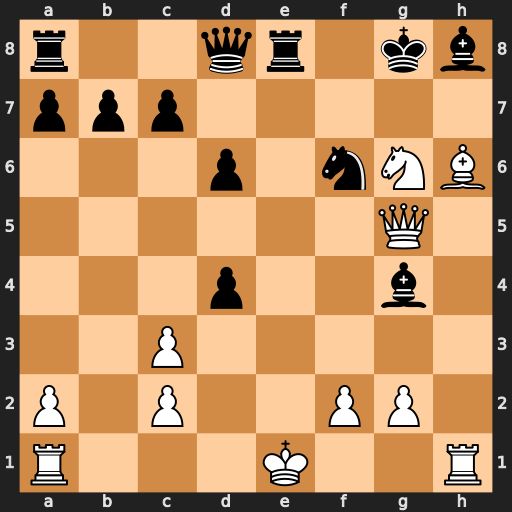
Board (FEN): r2qr1kb/ppp5/3p1nNB/6Q1/3p2b1/2P5/P1P2PP1/R3K2R
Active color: w
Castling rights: KQ
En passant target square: -
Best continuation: Ne5+ Bg7 Qxg7#